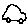
Label: car